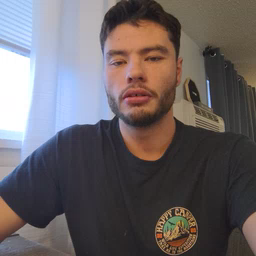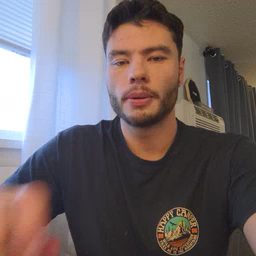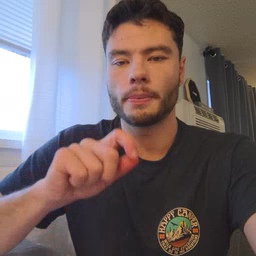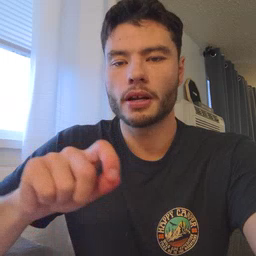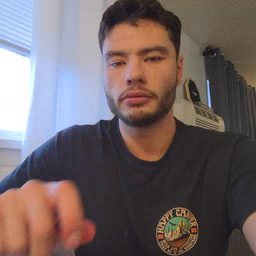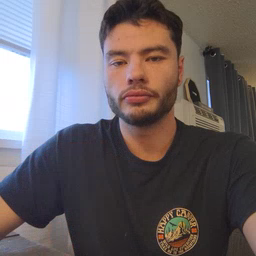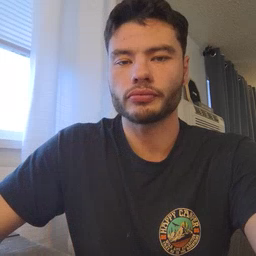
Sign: pen